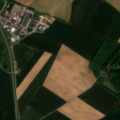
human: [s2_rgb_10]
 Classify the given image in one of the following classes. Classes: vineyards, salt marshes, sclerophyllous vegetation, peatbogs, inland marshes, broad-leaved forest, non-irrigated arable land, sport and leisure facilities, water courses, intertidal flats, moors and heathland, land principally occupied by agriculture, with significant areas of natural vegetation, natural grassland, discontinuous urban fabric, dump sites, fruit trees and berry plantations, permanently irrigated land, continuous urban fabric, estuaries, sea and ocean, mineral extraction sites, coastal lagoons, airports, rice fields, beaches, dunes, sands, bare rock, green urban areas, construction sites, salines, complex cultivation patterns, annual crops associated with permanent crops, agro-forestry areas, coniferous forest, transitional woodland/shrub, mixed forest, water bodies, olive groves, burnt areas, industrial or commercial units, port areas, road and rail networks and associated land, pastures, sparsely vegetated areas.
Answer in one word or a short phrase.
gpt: discontinuous urban fabric, sport and leisure facilities, non-irrigated arable land